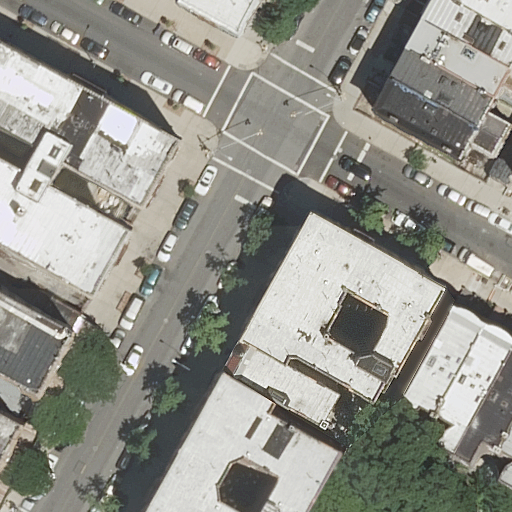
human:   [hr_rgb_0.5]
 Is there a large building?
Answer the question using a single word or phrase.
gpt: yes

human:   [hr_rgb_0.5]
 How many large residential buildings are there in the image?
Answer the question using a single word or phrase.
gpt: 3

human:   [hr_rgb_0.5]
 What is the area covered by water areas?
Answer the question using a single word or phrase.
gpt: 0m2

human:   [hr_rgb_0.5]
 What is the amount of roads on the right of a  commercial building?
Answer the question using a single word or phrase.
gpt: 0

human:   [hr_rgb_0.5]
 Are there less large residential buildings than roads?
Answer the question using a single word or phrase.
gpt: no

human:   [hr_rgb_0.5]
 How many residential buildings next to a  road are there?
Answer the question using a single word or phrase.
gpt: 16

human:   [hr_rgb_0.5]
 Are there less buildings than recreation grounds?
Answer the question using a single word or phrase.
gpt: no

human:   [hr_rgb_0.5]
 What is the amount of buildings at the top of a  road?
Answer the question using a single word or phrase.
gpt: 8

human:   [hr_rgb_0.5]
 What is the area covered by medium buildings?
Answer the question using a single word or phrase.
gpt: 1525m2

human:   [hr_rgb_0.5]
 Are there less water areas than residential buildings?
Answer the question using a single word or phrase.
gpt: yes

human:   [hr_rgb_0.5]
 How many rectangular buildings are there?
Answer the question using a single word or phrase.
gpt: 8

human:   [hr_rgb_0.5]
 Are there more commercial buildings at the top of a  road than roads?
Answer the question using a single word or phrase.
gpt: no

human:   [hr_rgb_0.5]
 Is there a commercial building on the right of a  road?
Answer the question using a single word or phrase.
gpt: no

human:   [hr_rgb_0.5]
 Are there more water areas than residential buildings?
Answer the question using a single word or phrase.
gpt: no

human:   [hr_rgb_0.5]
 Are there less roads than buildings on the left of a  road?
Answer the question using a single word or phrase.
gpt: yes

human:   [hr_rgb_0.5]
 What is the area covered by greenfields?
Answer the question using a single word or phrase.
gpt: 0m2

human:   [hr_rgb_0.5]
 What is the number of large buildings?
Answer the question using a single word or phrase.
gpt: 3

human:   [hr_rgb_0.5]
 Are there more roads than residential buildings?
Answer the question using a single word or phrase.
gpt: no

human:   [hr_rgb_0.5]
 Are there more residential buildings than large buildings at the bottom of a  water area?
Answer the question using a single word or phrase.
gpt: yes

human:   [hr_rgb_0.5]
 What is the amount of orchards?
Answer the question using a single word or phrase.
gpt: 0

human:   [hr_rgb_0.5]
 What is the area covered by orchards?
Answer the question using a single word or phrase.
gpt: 0m2

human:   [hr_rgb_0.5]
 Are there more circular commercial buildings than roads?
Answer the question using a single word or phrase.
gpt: no

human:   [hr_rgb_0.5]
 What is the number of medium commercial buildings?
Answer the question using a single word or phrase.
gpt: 0

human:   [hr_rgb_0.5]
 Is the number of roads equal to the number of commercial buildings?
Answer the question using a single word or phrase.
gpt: no

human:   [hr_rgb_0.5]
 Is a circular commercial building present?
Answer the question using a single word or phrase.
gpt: no

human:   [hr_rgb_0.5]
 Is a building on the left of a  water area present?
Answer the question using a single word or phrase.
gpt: no

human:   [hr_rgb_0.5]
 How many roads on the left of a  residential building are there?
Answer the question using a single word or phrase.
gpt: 2

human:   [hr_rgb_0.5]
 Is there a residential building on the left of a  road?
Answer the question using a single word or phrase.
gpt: yes

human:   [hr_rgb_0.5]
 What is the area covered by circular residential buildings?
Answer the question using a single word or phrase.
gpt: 0m2

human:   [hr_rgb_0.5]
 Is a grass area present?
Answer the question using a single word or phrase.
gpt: no

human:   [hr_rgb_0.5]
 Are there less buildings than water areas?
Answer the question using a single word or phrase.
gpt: no

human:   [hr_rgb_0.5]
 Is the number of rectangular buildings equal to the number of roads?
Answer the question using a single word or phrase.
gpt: no

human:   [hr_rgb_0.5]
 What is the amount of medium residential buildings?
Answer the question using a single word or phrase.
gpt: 9

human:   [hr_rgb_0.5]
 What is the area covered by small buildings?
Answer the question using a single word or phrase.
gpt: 93m2

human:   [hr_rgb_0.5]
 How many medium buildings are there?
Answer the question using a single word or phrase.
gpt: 9

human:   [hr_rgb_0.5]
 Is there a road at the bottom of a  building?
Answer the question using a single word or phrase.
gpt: yes